Question: I want to make the project using jquery scroll.
but It have some problem that I want to move the bottom element of scroll to first line of page but It isn't move the first line. just move to half of middle line.
How to solve this problem,

example)I want that the number of five is positioned to 2.
'''
<html lang="en">
<head>
<meta charset="utf-8">
<title>scrollTop demo</title>
<style>
div.demo {
width: 200px;
height: 100px;
overflow: scroll;
}
</style>
<script src="lib/jquery/jquery-1.10.2.min.js"></script>
</head>
<body>
<div class="demo" id="divDemo">
<div style="float:left">
<ul>
<li>1</li>
<li>2</li>
<li>3</li>
<li>4</li>
<li>5</li>
</ul>
</div>
<div style="float:left">
<ul>
<li>1</li>
<li>2</li>
<li>3</li>
<li>4</li>
<li>5</li>
</ul>
</div>
<div style="float:left">
<ul>
<li>1</li>
<li>2</li>
<li>3</li>
<li>4</li>
<li id="li5">5</li>
</ul>
</div>
</div>
<script>
$("#divDemo").scrollTop(1000);
</script>
</body>
</html>
'''
ps) Cycle that connected last to first is also ok
Thanks any reply.
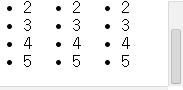
Answer: As far as I have understood you, try this out:
<URL>
'''
$(document).ready(function() {
$("#divDemo").animate({ scrollTop: $("#li5").offset().top },"linear");
});
'''
UPDATE:
CSS:
'''
.demo {
width: 200px;
height: 110px; /* Show this little detail, it's 10px higher */
overflow: scroll;
}
/* PLAY WITH THIS AROUND */
ul {
height: 200px;
}
'''
JQ:
'''
$("#divDemo").animate({ scrollTop: $("#li5").offset().top - 10 },"linear");
/* set the offset (- 10px)---^^ */
'''